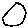
Label: circle